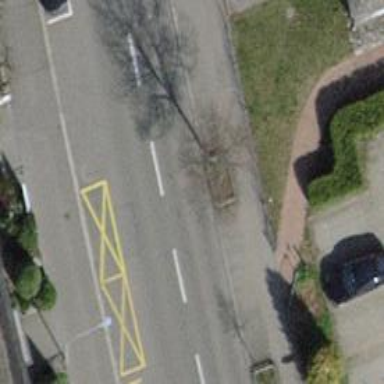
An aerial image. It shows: Avenue lined with trees.